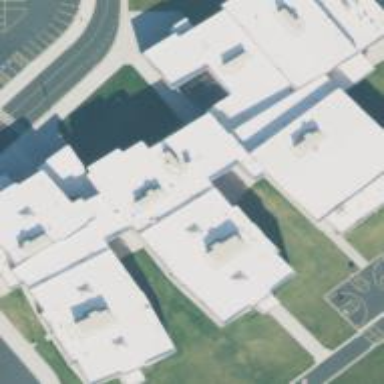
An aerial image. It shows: School building.